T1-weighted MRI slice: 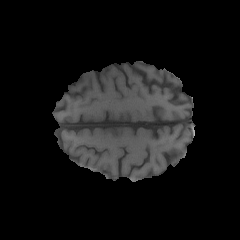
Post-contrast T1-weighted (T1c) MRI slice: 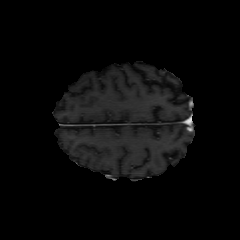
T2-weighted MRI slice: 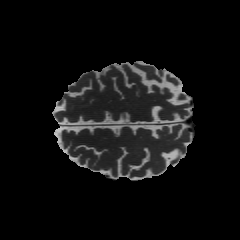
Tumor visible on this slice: no